【题型】选择题　【知识点】平面几何　【难度】medium
如图，正方形$OABC$和正方形$DEFG$是位似图形（其中点$O$，$A$，$B$，$C$的对应点分别是点$D$，$E$，$F$，$G$），点$B$的坐标为$(1,1)$，点$F$的坐标为$(4,2)$，则这两个正方形的位似中心的坐标是（ ）

\noindent A. $(-2,0)$ \hspace{2em} B. $(2,0)$ \hspace{2em} C. $(-4,2)$ \hspace{2em} D. $(4,2)$
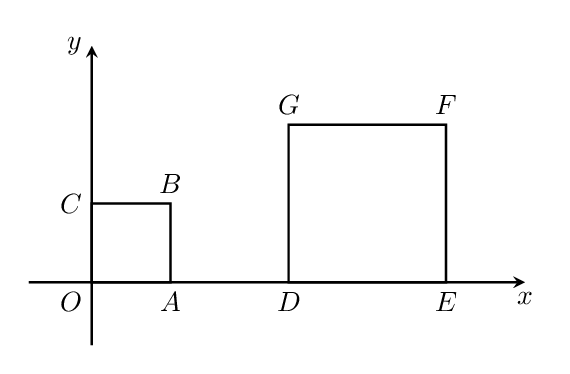
【解答】
\noindent \textbf{【答案】}A

\vspace{1em}
\noindent \textbf{【分析】}本题考查位似变换，坐标与图形性质，相似三角形的判定与性质，连接$FB$并延长与$x$轴交于点$P$，根据位似变换的性质，点$P$即为位似中心，然后设$OP=x$，表示出$PA$、$PE$，再根据$\triangle PAB$和$\triangle PEF$相似，利用相似三角形对应边成比例列式求出$x$，再根据点$P$在$x$轴负半轴上写出坐标即可．根据对应点的连线所在的直线经过位似中心是解题的关键．

\vspace{1em}
\noindent \textbf{【详解】}解：如图，连接$FB$并延长与$x$轴交于点$P$，则点$P$即为位似中心，设$OP=x$，

$\because$点$B$的坐标为$(1,1)$，点$F$的坐标为$(4,2)$，
又$\because$正方形$OABC$和正方形$DEFG$的边$AB$、$EF$都与$x$轴垂直，
\[
\therefore PA=x+1,\ PE=x+4,\ AB=1,\ EF=2,\ \angle PAB=\angle PEF=90^\circ,
\]
又$\because \angle BPA=\angle FPE$,
\[
\therefore \triangle PAB \sim \triangle PEF,
\]
\[
\therefore \dfrac{PA}{PE}=\dfrac{AB}{EF},\ \text{即}\ \dfrac{x+1}{x+4}=\dfrac{1}{2},
\]
解得：$x=2$，
经检验，$x=2$是原方程的解且符合题意，
$\because$点$P$在$x$轴负半轴上，
\[
\therefore \text{点}P(-2,0).
\]
故选：A．

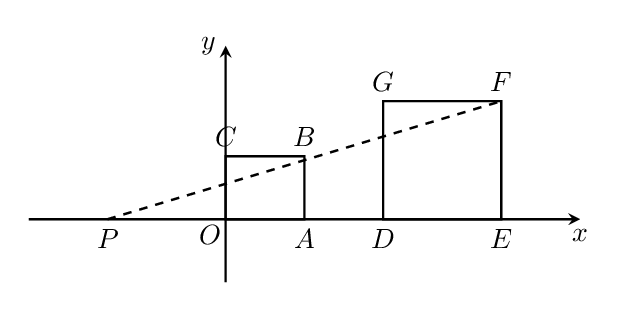